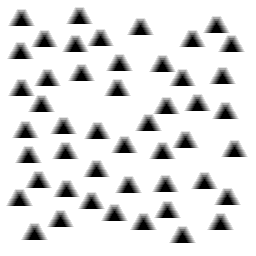
Squares: 0
Triangles: 48
Stars: 0
Total shapes: 48